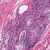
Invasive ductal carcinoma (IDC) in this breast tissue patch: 0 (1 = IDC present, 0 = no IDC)